Question: I've noticed HTML5 Canvas adds slight discoloration on certain browsers when using 'drawImage'. I know it happens on Google Chrome and Mozilla Firefox. Internet Explorer and Chrome Android seems to work fine. What is causing this? My context's 'globalAlpha' is '1.0'. The discoloration is usually 1-5 RGB values off. Note that there are no problems when using Canvas' 'fillRect', etc.

var canvas = document.getElementById("canvas");
var ctx = canvas.getContext("2d");
'''
var img = new Image();
img.src = "http://i.imgur.com/NTRjnRb.png";
img.onload = function(){
ctx.fillStyle = "#FFF";
ctx.fillRect(0, 0, 450, 800);
ctx.drawImage(img, 0, 0);
}
</script>
'''
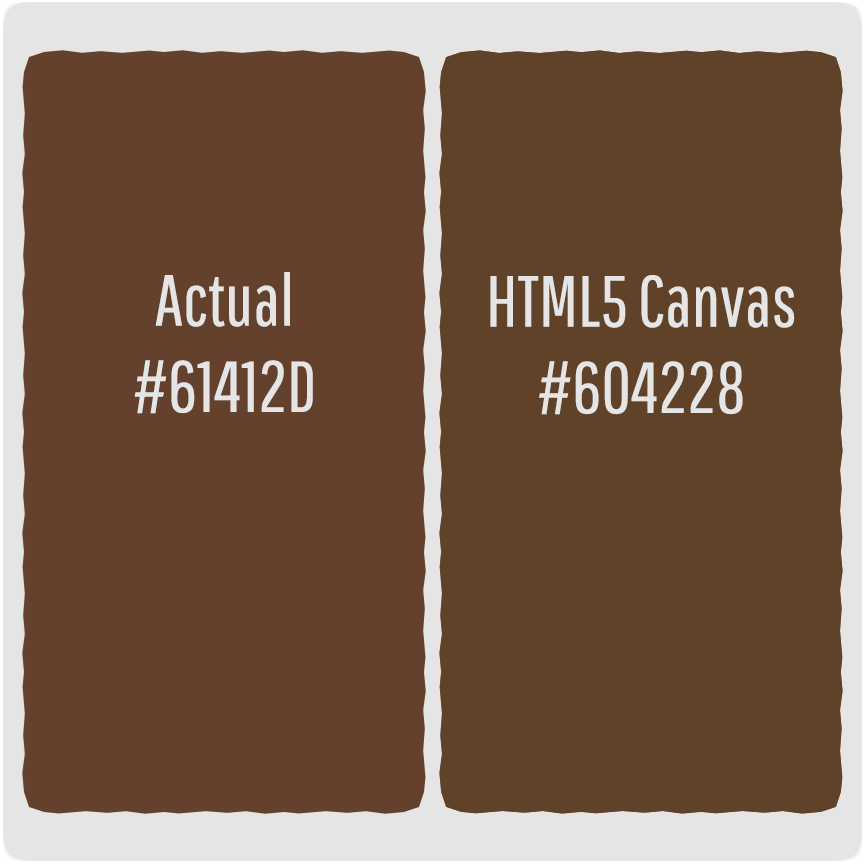
Answer: This is because of color management and is not related to canvas but to the image loading itself. When an image is loaded into memory the browser will apply monitor ICC as well as embedded ICC if any, to the color values. When you next draw the image to canvas the color values of the image is already set in stone.
Chrome and FF support ICC profiles directly and will apply using both image ICC (if any) and monitor ICC profile.
Internet Explorer v9-11 supports ICC through the Windows Color system.
In addition to ICC there is gamma correction which also may affect the actual color values in the out end. If that wasn't enough then there are different versions of ICC profiles, ie v4 does not have quite the support it should have by now.
<URL>
'''
ICC support: v2 v4
Firefox 34 X -
Chrome 40 / Opera 25 X -
Internet Explorer 11 X X
'''
As you can see IE supports both version 2 and 4 (although through Windows own color system) which can explain the situation if you save an image with ICC profile version 4 (I cannot test Android Chrome at the moment).

For a more in-depth (sub-link from the test) you can see this article:
<URL>.
- <URL>